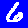
Digit: 6